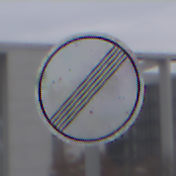
Verkehrszeichen: EndeSaemtlicherBegrenzungen
Umgebung: Outdoor, Suburban
Tageszeit: Midday
Wetter: Overcast
Licht: Natural
Jahreszeit: NotSpecified
Kontrast: LowContrast